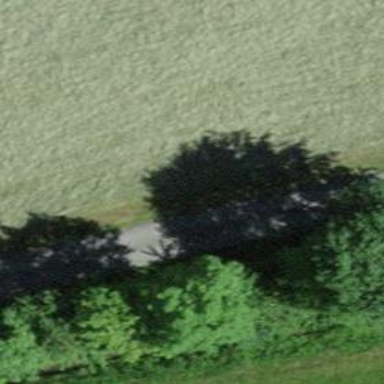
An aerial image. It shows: Service road with grade 1 tracktype.